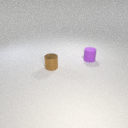
small purple rubber cylinder behind small brown metal cylinder